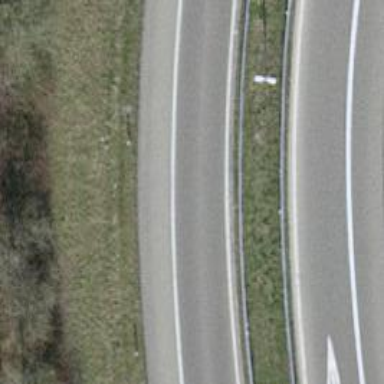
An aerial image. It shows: Asphalt motorway link.